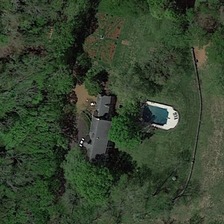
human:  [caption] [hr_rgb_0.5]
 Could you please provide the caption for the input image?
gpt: a building with a swimming pool is surrounded by green trees .

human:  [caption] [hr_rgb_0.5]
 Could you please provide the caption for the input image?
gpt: a building with a swimming pool is surrounded by green trees .

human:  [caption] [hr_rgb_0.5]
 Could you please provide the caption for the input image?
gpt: a building with a swimming pool is surrounded by green trees .

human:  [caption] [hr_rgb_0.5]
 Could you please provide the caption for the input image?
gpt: a building with a swimming pool is surrounded by green trees .

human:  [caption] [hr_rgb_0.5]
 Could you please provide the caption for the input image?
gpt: a building with a swimming pool is surrounded by green trees .